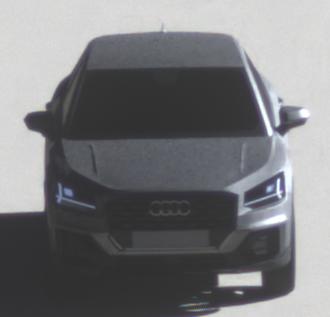
Make: Audi
Model: Q2
Model produced from: 2016
Model produced until: 2020
Doors: 5
Color: gray
Road condition: dry road
Daytime: morning or afternoon
Contrast: high contrast